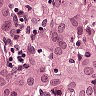
Metastatic tissue present: yes